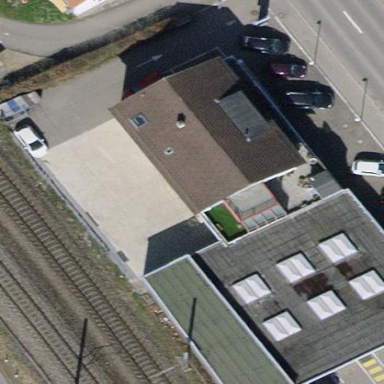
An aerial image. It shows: Industrial building.